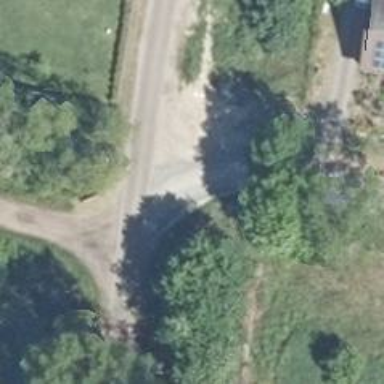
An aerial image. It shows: Unclassified road with asphalt surface.